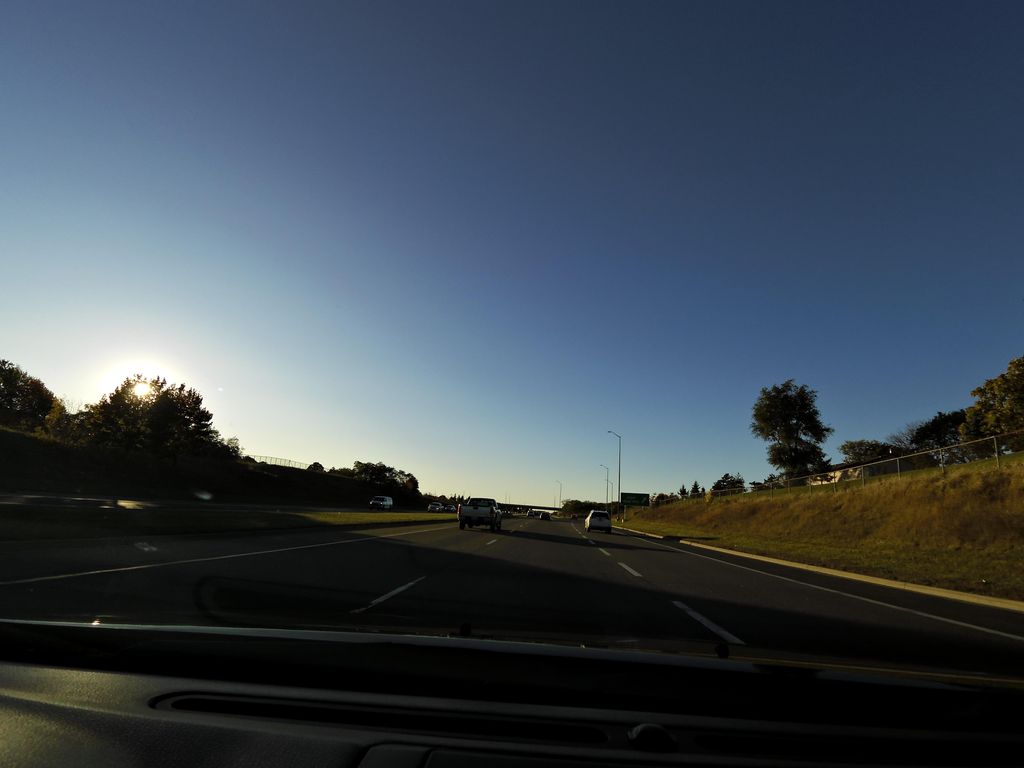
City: hamilton